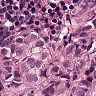
Metastatic tissue present: yes